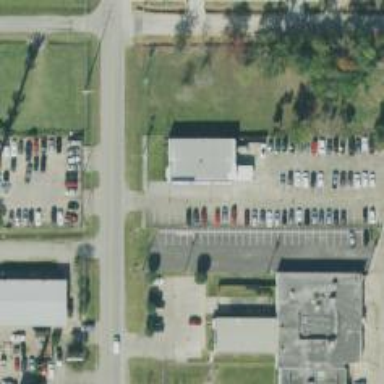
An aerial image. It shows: Car rental facility.